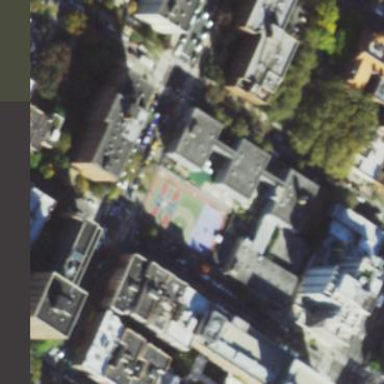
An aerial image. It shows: School.